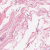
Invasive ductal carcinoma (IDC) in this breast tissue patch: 0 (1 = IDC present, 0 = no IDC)